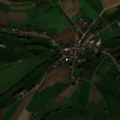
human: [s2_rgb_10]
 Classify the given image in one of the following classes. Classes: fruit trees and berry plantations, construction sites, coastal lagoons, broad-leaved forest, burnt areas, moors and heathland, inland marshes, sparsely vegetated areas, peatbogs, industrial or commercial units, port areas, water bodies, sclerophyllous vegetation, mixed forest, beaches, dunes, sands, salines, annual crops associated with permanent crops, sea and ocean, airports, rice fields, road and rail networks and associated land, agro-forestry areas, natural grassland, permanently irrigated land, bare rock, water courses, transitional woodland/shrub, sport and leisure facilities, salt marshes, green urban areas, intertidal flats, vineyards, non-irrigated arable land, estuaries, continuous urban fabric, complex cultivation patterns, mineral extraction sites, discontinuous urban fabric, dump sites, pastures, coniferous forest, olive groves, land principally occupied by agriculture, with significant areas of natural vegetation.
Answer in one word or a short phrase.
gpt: discontinuous urban fabric, non-irrigated arable land, pastures